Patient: sex M, age 48
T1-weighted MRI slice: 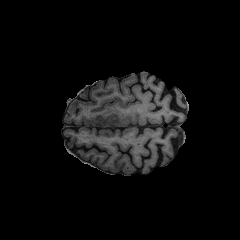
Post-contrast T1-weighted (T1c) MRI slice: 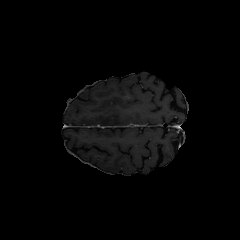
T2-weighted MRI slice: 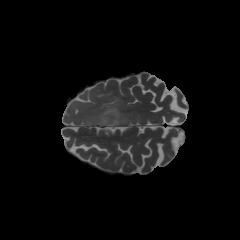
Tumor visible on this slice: yes
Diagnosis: Astrocytoma, IDH-mutant
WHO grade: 3